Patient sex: F
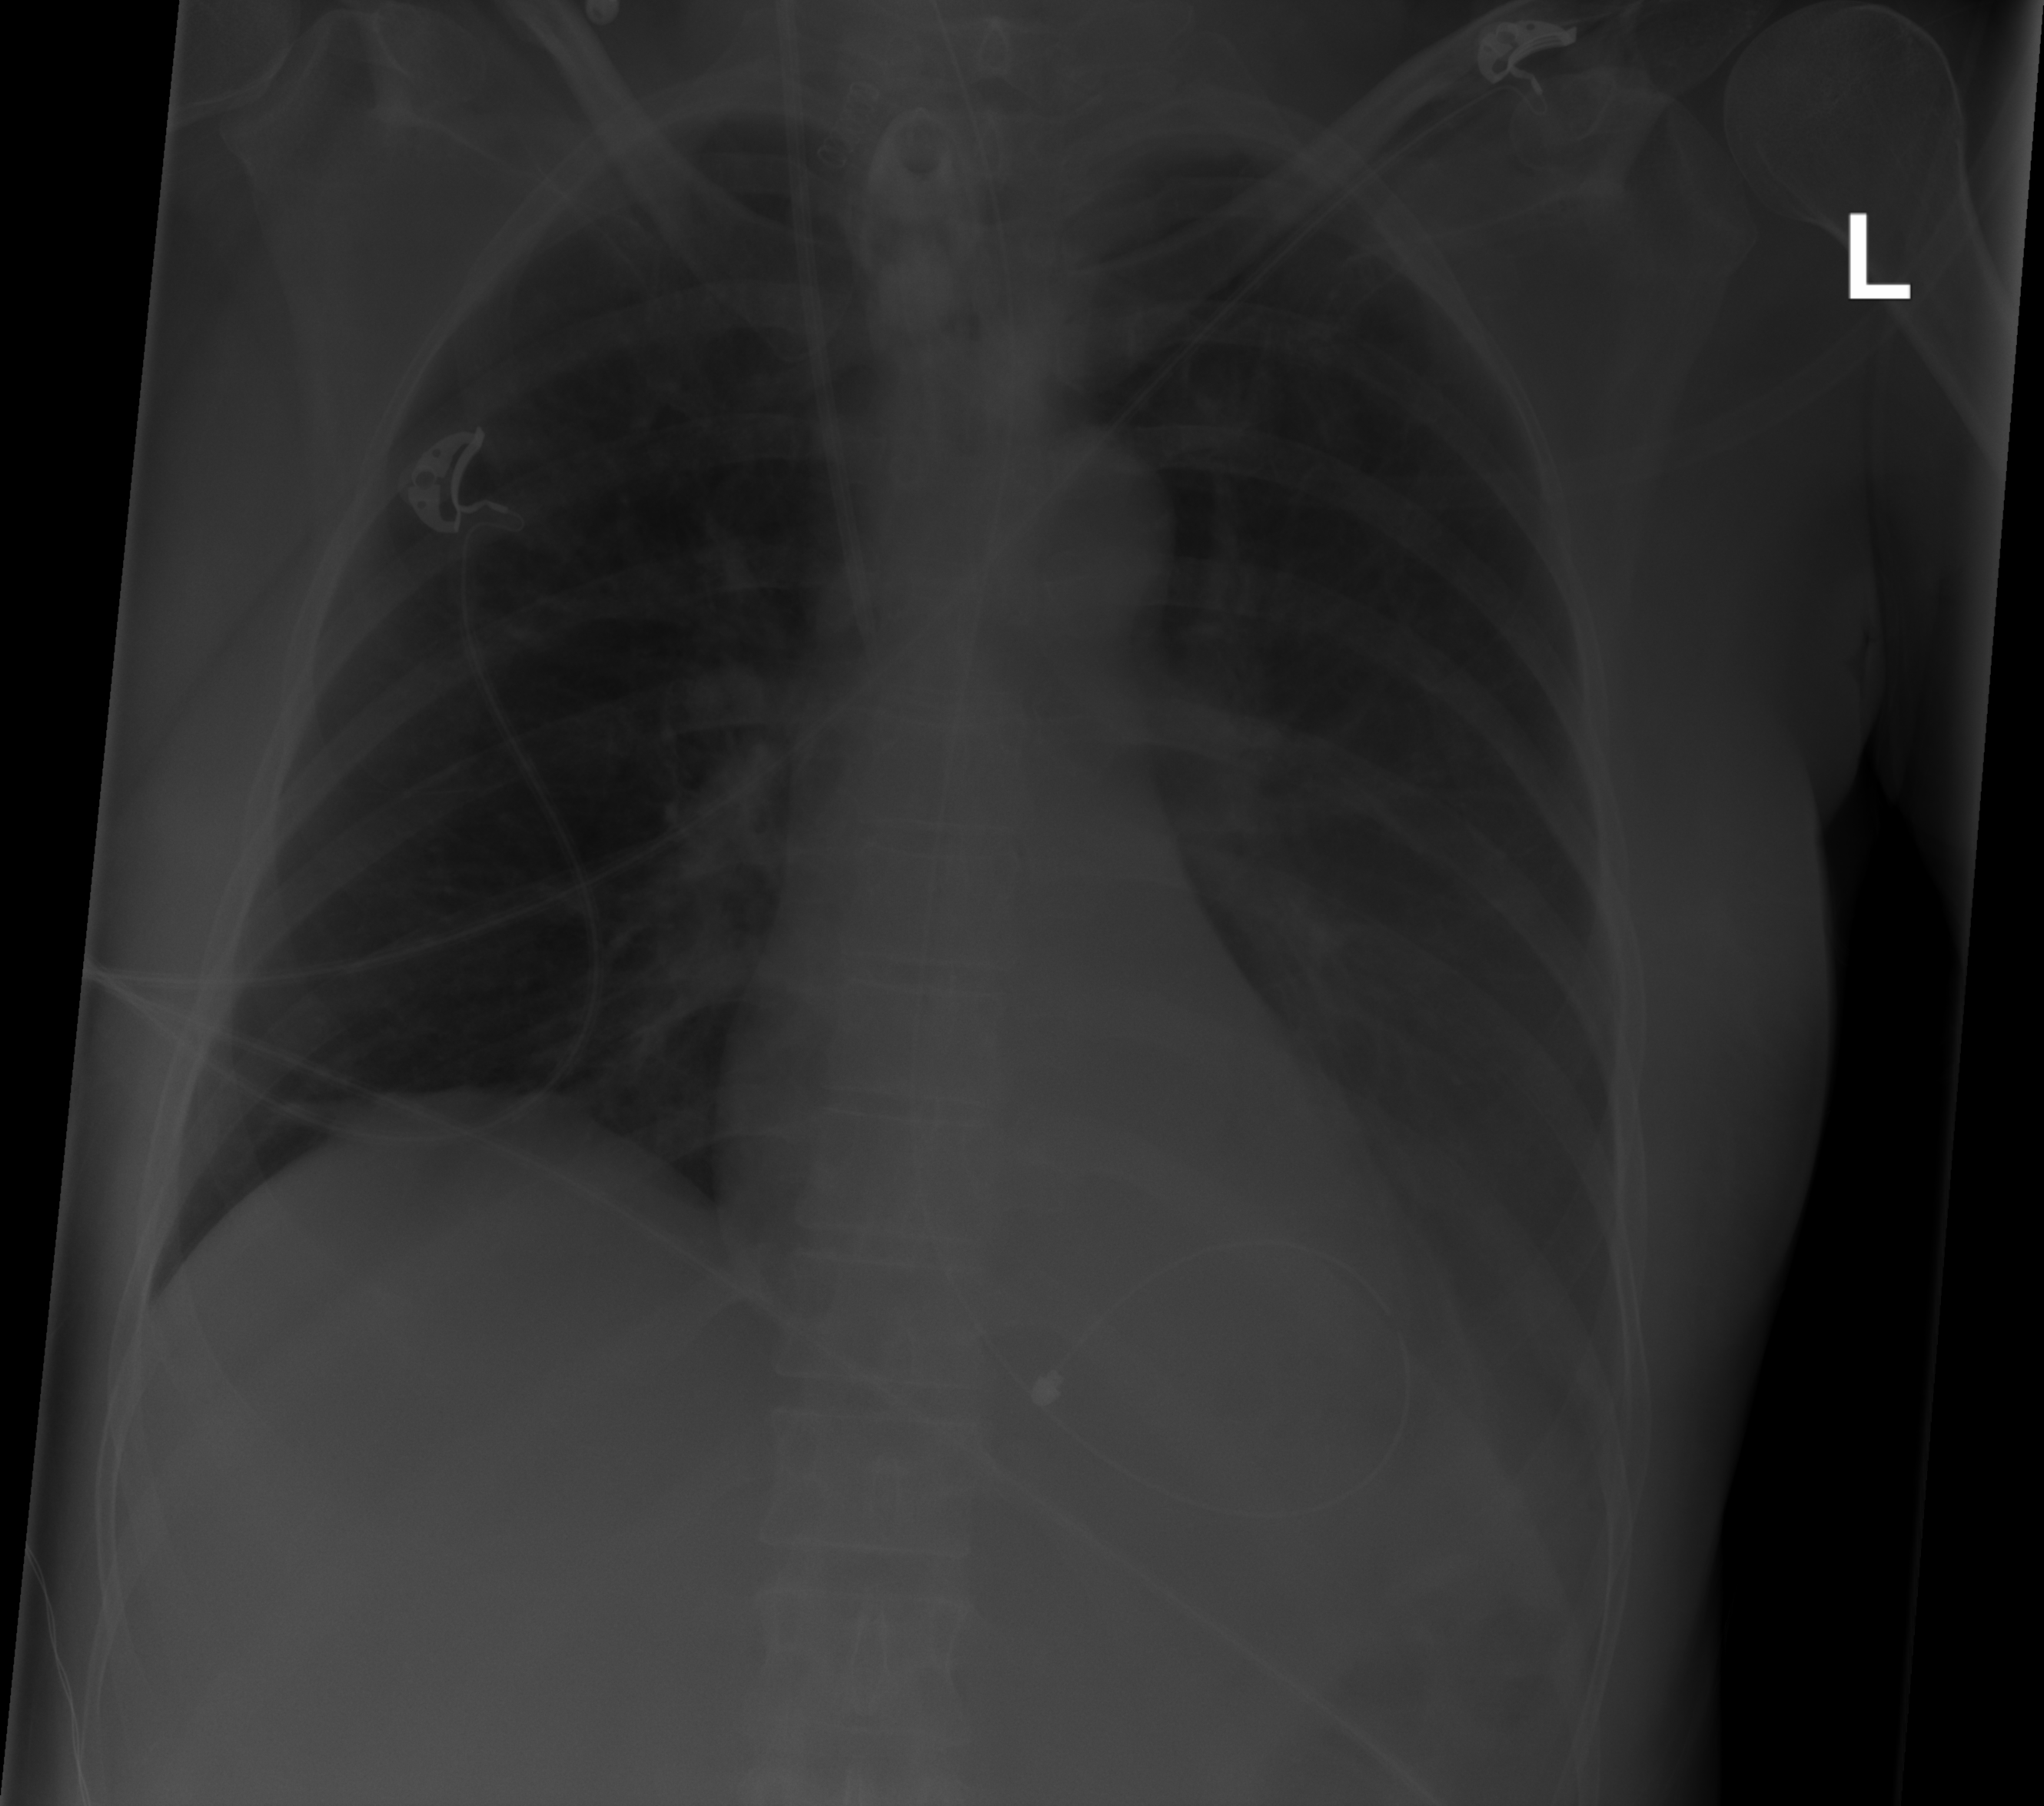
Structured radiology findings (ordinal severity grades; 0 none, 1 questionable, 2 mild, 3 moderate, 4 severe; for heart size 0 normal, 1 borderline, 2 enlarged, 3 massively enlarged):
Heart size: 0
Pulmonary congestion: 0
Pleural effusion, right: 0
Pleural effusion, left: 1
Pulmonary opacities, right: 0
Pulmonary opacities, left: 0
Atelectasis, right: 2
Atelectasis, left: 2